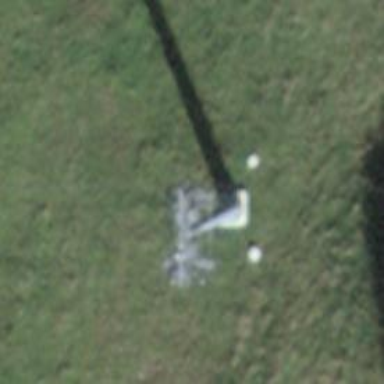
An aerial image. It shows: Pylon for aerialway.